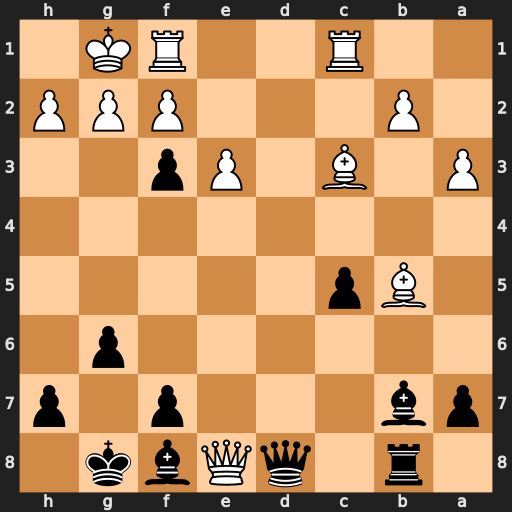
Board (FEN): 1r1qQbk1/pb3p1p/6p1/1Bp5/8/P1B1Pp2/1P3PPP/2R2RK1
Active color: b
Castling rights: -
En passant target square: -
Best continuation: Qg5 g3 Rxe8